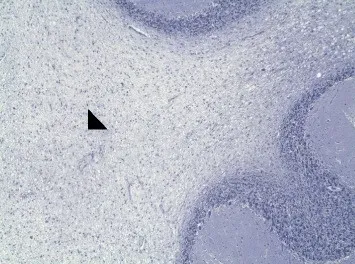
Histopathological findings. On coronal sections of the brain the white matter of the right temporal and frontal lobes was soft and its color grey-pink. Similar changes were also seen in the right cerebellar hemisphere (arrow head). On microscopy, widespread white matter lesions in those regions with destruction of myelin and the presence of large astrocytes and enlarged oligodendrocytes were evident. Some astrocytes had a bizarre appearance (arrow on picture below). Many similarly small white matter lesions were also present in the left cerebral hemisphere and the brainstem.
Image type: pathology (h&e)